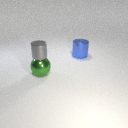
small gray metal cylinder above large green metal sphere